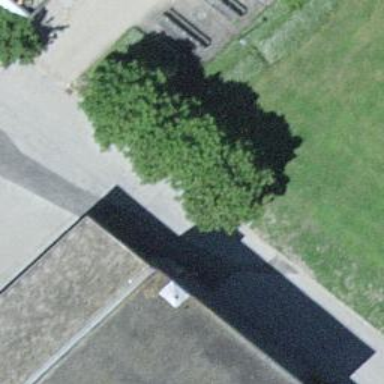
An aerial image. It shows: Bench.